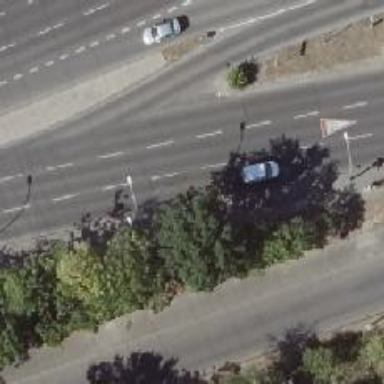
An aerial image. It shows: Asphalt road with lane markings. It is dual carriageway.